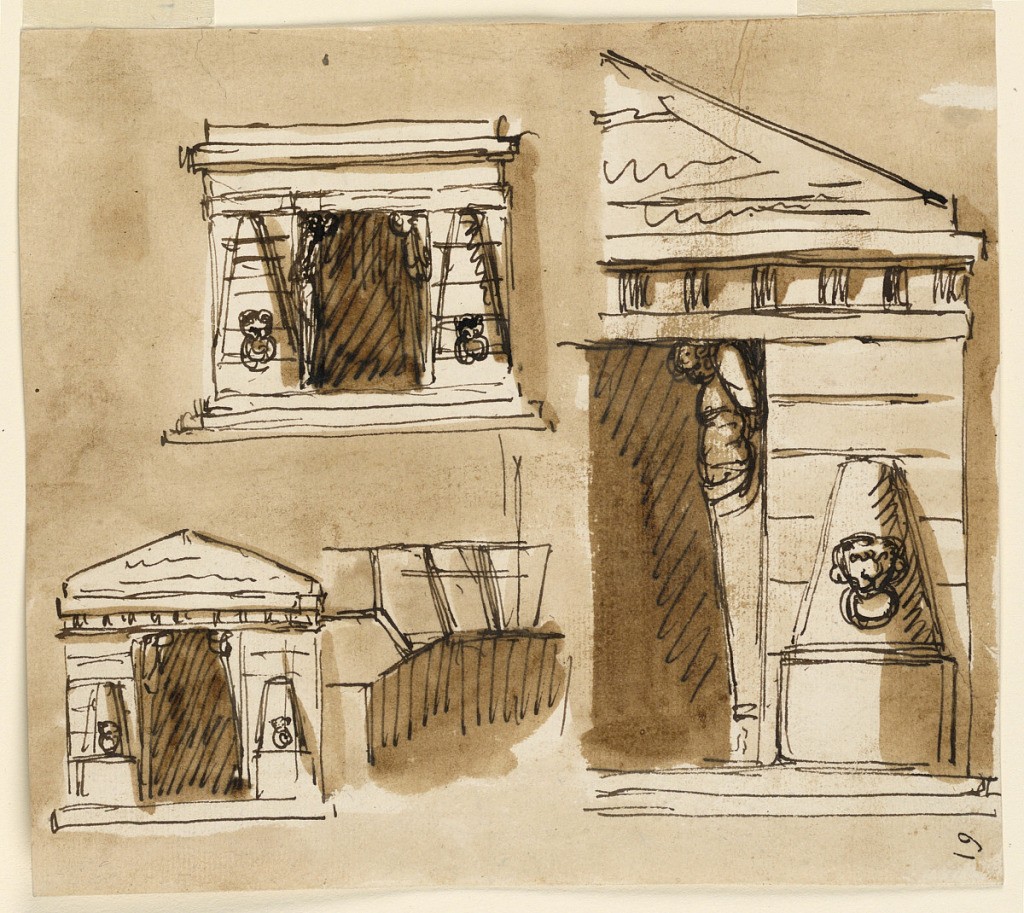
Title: Gateways to a prison
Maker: Giuseppe Barberi, Italian, 1746–1809
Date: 1780–1790
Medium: Pen and brown ink, brush and brown wash on off-white laid paper, lined
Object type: Drawing
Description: Top left: gaines of captives, shown in profile, support the entablature of the oblong opening. Pylons with lion masks project from the lateral wall panels. Straight entablature at right. The right half of a variation of a design, top left. The pylons are shaped differently; triglyph frieze; triangular pediment. Bottom left: an elevation of a similar design as at right. Bottom center: a left beveled top corner of the opening. Colored background.